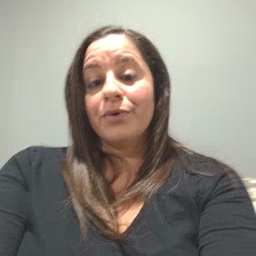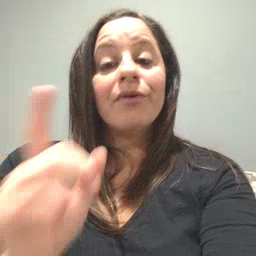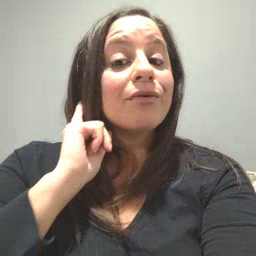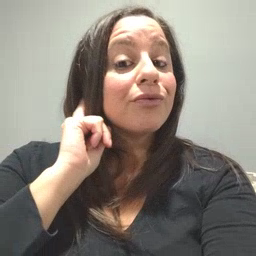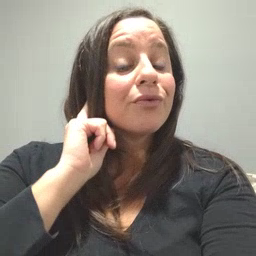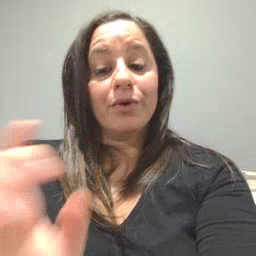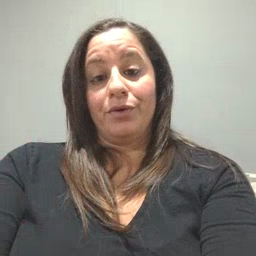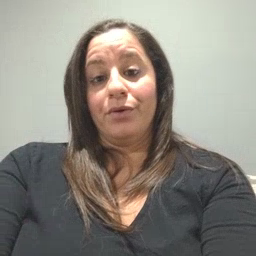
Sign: ear